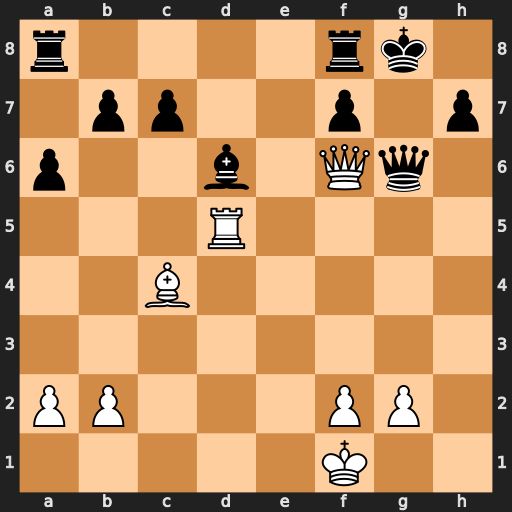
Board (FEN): r4rk1/1pp2p1p/p2b1Qq1/3R4/2B5/8/PP3PP1/5K2
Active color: w
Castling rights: -
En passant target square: -
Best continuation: Rg5 Qxg5 Qxg5+